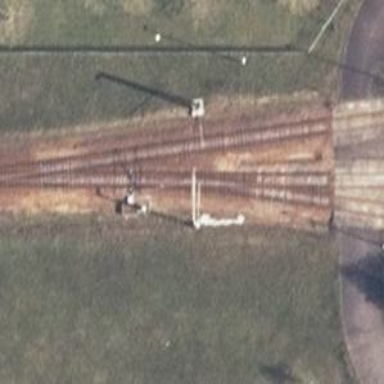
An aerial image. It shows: Railway switch.